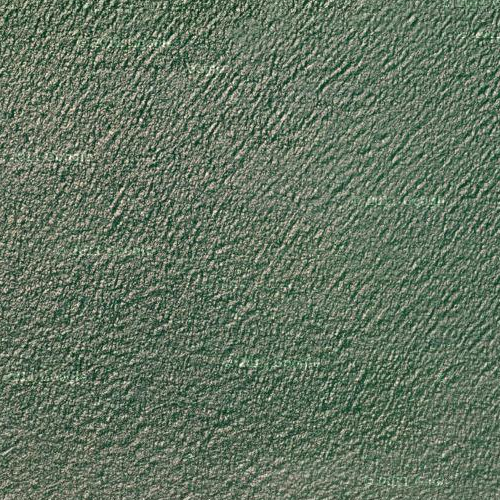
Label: sydney